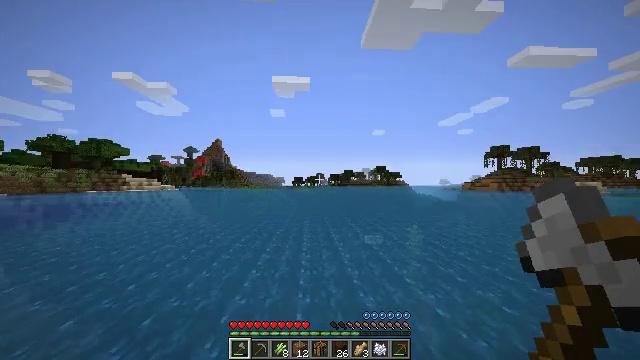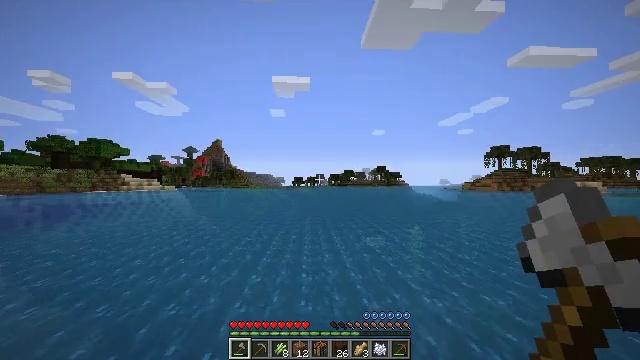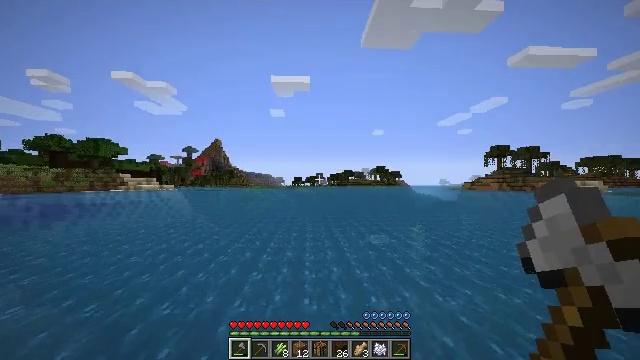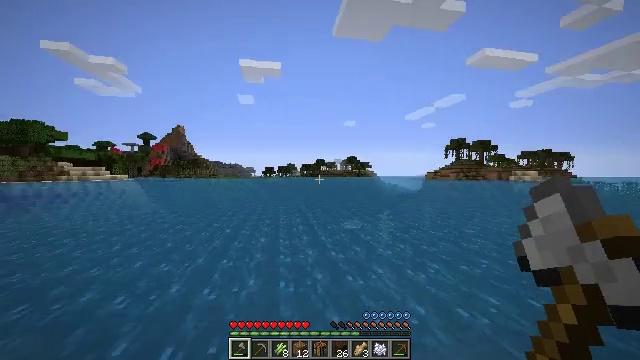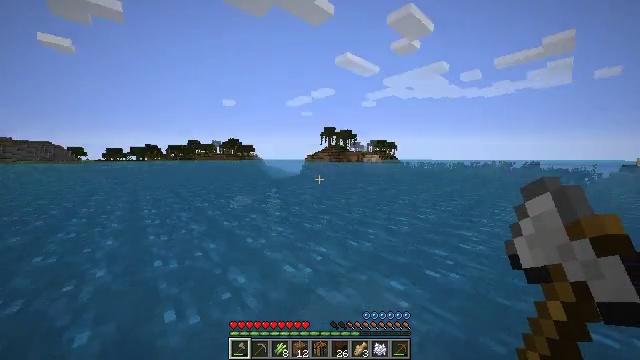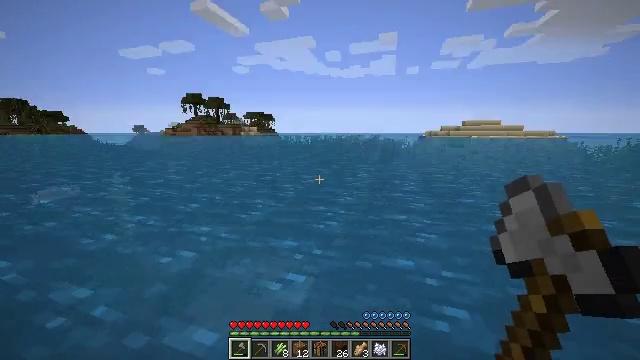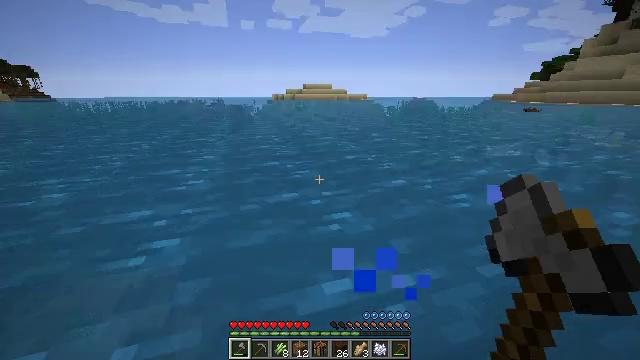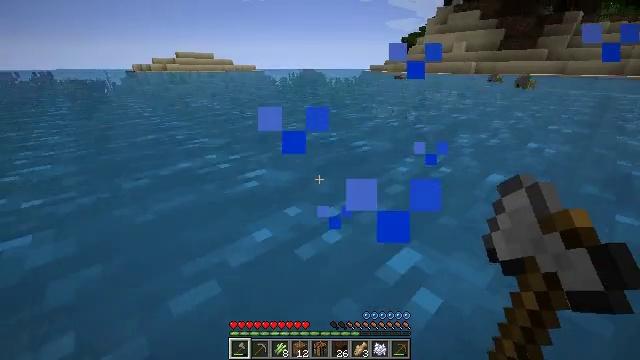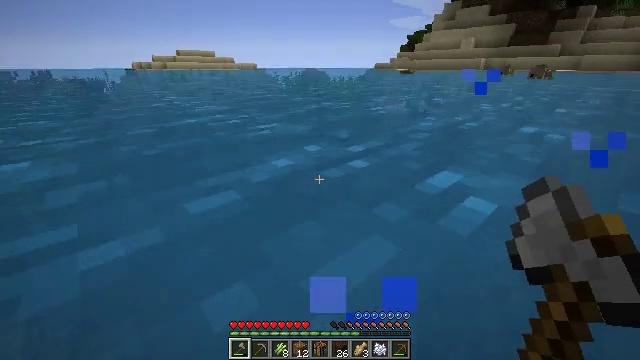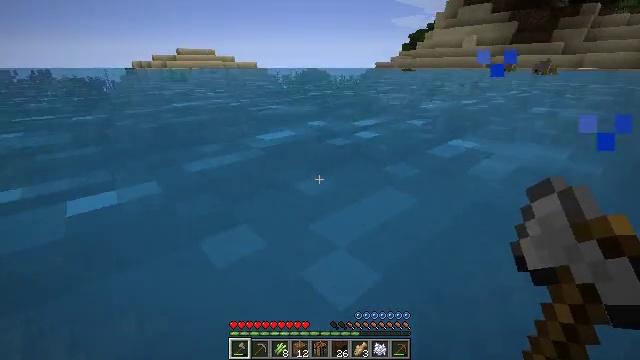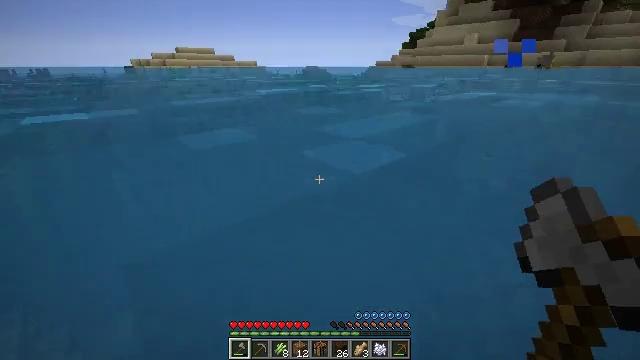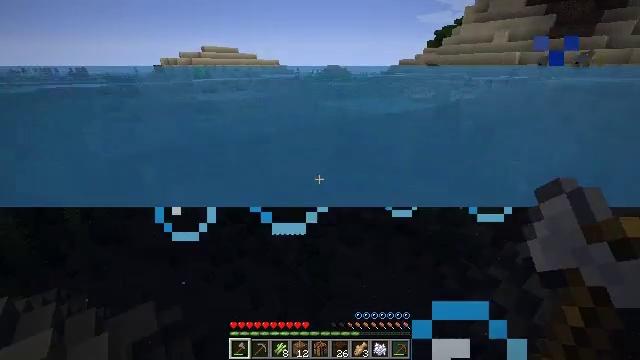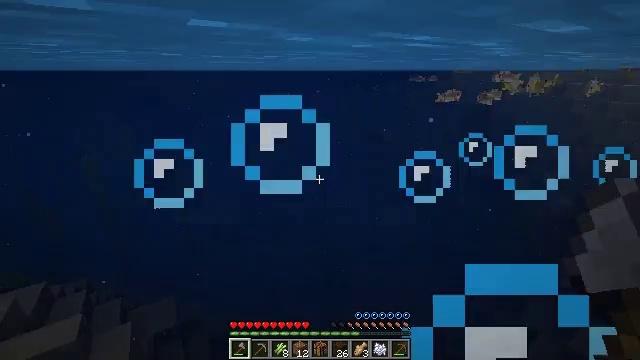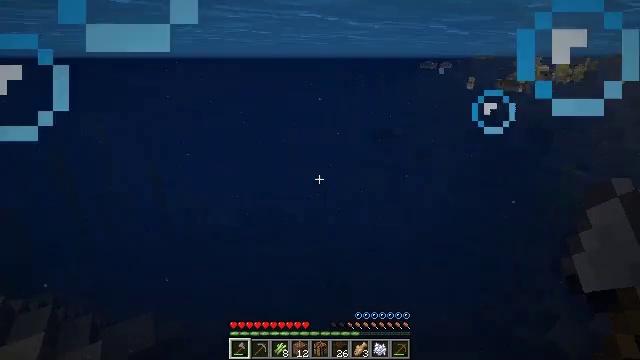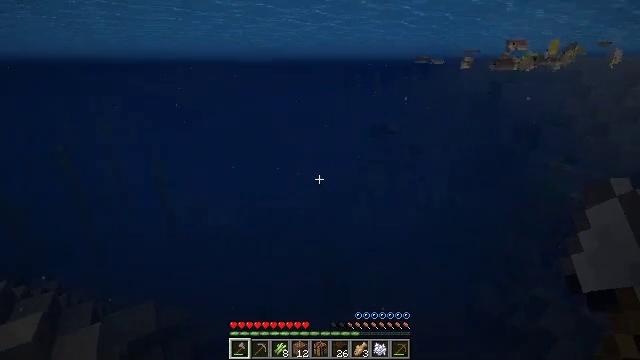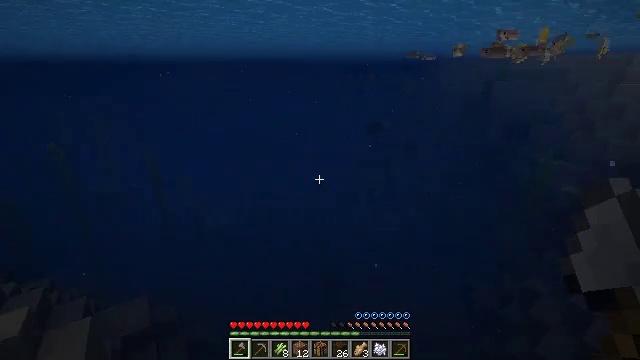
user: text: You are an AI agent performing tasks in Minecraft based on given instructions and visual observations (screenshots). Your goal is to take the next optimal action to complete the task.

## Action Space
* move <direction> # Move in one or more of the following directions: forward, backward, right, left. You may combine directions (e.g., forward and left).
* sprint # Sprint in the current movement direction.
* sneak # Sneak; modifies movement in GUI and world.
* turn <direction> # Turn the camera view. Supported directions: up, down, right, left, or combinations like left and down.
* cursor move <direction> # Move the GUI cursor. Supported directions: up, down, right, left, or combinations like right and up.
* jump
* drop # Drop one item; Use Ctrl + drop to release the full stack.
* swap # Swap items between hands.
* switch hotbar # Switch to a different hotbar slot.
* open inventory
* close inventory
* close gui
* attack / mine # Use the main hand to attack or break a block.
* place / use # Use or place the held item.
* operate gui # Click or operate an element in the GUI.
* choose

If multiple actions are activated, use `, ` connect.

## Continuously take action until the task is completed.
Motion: motion action
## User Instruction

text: Hunt a tropical fish.
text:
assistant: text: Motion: move forward and move left, sprint
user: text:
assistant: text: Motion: move forward and move left, sprint
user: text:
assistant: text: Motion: move forward and move left, sprint, turn right and down
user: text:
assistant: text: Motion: move forward and move left, sprint, turn right and down
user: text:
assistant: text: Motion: move forward, sprint, turn right and down
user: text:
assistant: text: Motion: move forward, sprint, turn right and down
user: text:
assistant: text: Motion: move forward, sprint, turn right and down
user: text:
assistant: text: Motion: move forward and move right, sprint
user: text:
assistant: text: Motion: move forward and move right, sprint
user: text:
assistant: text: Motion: move forward and move right, sprint
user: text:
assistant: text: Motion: move forward and move right, sprint, turn left
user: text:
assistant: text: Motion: move forward and move right, sprint, turn left and up
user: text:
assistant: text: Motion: move forward and move right, sprint
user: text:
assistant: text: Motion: move forward and move right, sprint
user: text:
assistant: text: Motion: move forward and move right, sprint, turn right
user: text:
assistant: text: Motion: move forward and move right, sprint, turn right
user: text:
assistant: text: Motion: move forward and move right, sprint, turn right and up
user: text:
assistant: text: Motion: move forward and move right, sprint, turn right and up
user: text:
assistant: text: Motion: move forward and move right, sprint, turn right and up
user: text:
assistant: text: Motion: move forward and move right, sprint, turn right and up
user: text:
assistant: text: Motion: move forward, sprint, turn up
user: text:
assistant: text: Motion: move forward, sprint, turn up
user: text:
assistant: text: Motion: move forward, sprint, turn up
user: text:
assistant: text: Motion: move forward, sprint, turn right and up
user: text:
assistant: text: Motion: move forward, sprint, jump
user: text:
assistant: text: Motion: move forward, sprint, jump
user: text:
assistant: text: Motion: move forward, sprint, jump
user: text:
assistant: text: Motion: move forward, sprint, jump
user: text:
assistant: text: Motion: move forward, sprint, jump
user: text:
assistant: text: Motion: move forward, sprint, turn left and down, jump